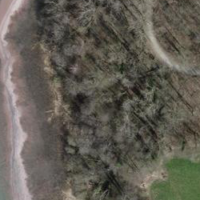
EUNIS habitat code: 41
Species observed at this site:
Pholidoptera griseoaptera
Ruspolia nitidula
Pseudochorthippus parallelus
Gomphocerippus rufus